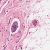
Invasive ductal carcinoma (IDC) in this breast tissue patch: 0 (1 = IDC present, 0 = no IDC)